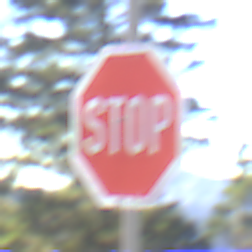
Verkehrszeichen: Stop
Umgebung: Outdoor, Nature
Tageszeit: MorningAfternoon
Wetter: Clear
Licht: Natural
Jahreszeit: Winter
Kontrast: HighContrast